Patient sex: M
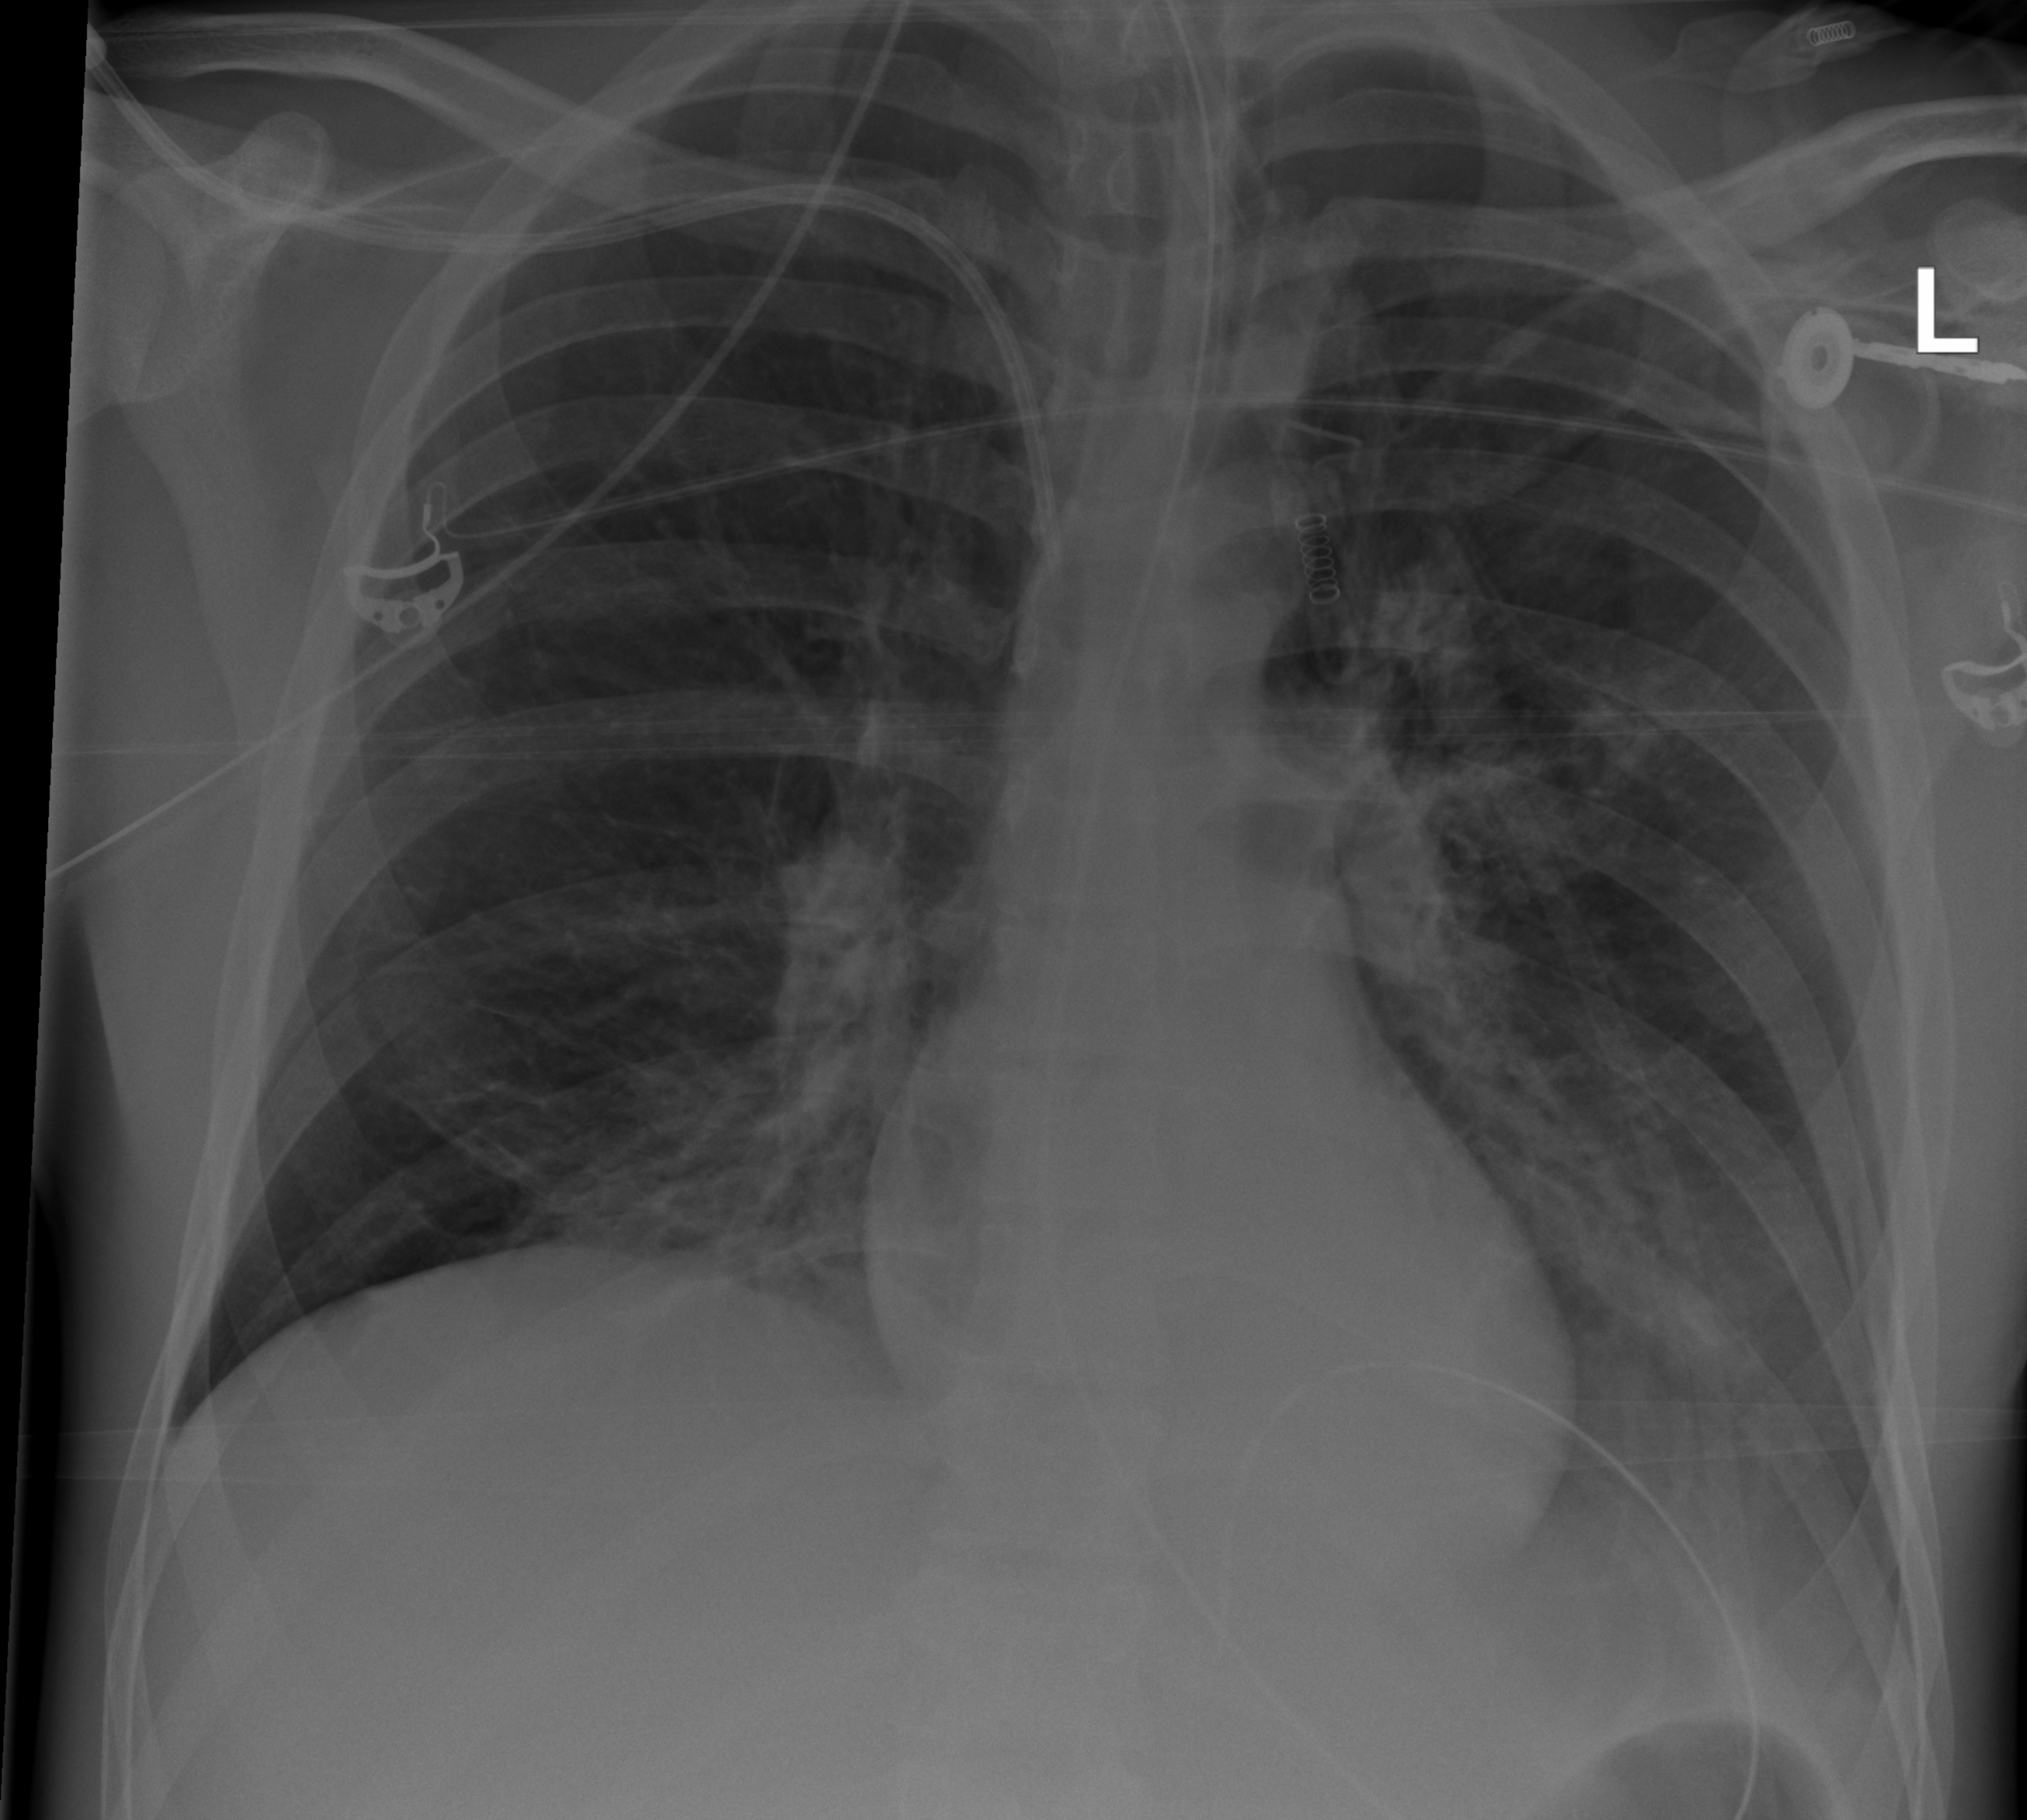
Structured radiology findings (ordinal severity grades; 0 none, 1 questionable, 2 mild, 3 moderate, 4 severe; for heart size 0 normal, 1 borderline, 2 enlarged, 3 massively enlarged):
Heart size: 0
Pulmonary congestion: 0
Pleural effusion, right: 0
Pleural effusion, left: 2
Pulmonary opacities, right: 2
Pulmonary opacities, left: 2
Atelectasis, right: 2
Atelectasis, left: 2